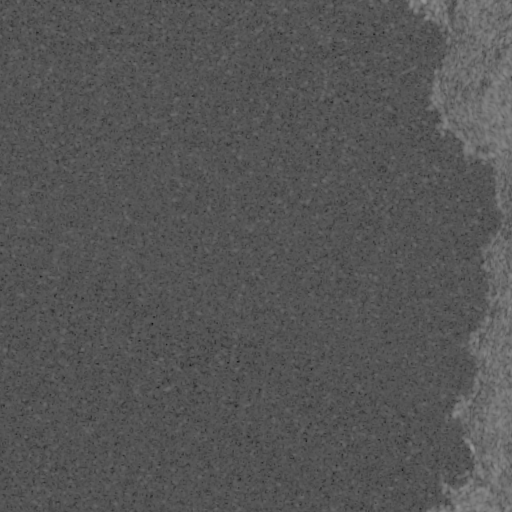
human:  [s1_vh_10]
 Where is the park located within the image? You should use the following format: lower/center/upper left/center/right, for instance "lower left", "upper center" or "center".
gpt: The park is located in the lower right of the image.
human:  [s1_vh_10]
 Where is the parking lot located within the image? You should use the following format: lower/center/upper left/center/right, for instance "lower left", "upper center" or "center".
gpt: The parking lot is located in the lower right of the image.
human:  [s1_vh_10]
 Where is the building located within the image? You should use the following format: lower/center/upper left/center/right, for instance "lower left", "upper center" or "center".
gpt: The building is located in the lower right of the image.
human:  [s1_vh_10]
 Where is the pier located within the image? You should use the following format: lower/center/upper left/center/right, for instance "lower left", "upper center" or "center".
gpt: The pier is located in the upper right of the image.
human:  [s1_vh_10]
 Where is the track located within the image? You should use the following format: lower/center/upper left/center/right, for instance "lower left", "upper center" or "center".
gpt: There is no track in the image.

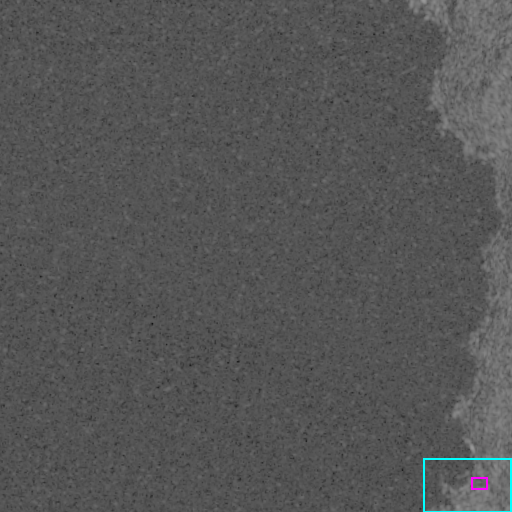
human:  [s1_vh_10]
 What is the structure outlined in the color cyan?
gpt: The structure outlined in cyan is a park.
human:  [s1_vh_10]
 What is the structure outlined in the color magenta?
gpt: The structure outlined in magenta is a parking lot.
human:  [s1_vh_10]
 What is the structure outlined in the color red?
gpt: There is no red outline.